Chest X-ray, AP view. Patient: 70 years old, sex M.
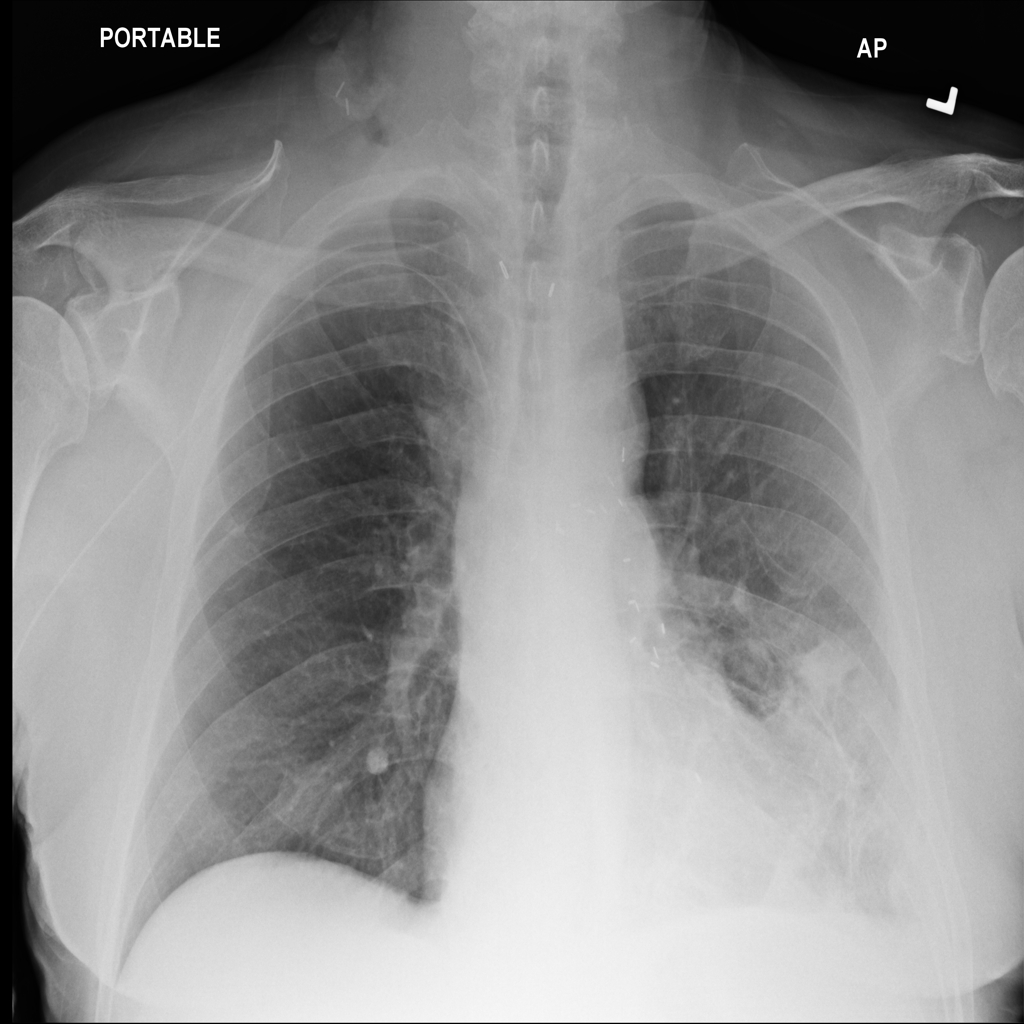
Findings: Nodule